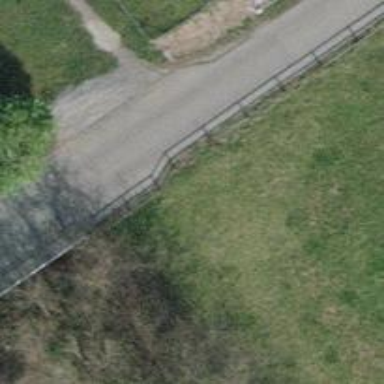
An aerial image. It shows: Asphalt sidewalk along the footway.